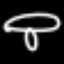
Label: mushroom